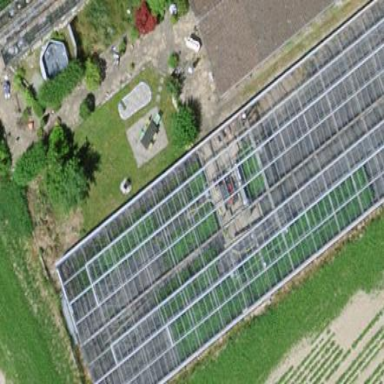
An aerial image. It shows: Greenhouse.